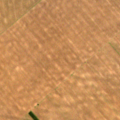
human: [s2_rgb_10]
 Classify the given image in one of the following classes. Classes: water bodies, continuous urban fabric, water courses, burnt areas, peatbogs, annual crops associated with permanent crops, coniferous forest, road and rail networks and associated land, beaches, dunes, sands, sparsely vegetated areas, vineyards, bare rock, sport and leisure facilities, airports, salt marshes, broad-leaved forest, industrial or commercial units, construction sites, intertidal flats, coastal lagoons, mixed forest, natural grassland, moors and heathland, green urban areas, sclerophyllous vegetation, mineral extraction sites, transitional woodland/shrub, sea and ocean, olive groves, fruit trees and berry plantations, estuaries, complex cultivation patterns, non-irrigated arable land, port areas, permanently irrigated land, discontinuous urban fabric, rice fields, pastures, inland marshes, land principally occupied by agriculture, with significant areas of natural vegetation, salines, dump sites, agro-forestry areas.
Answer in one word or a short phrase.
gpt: non-irrigated arable land